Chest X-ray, PA view. Patient: 20 years old, sex M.
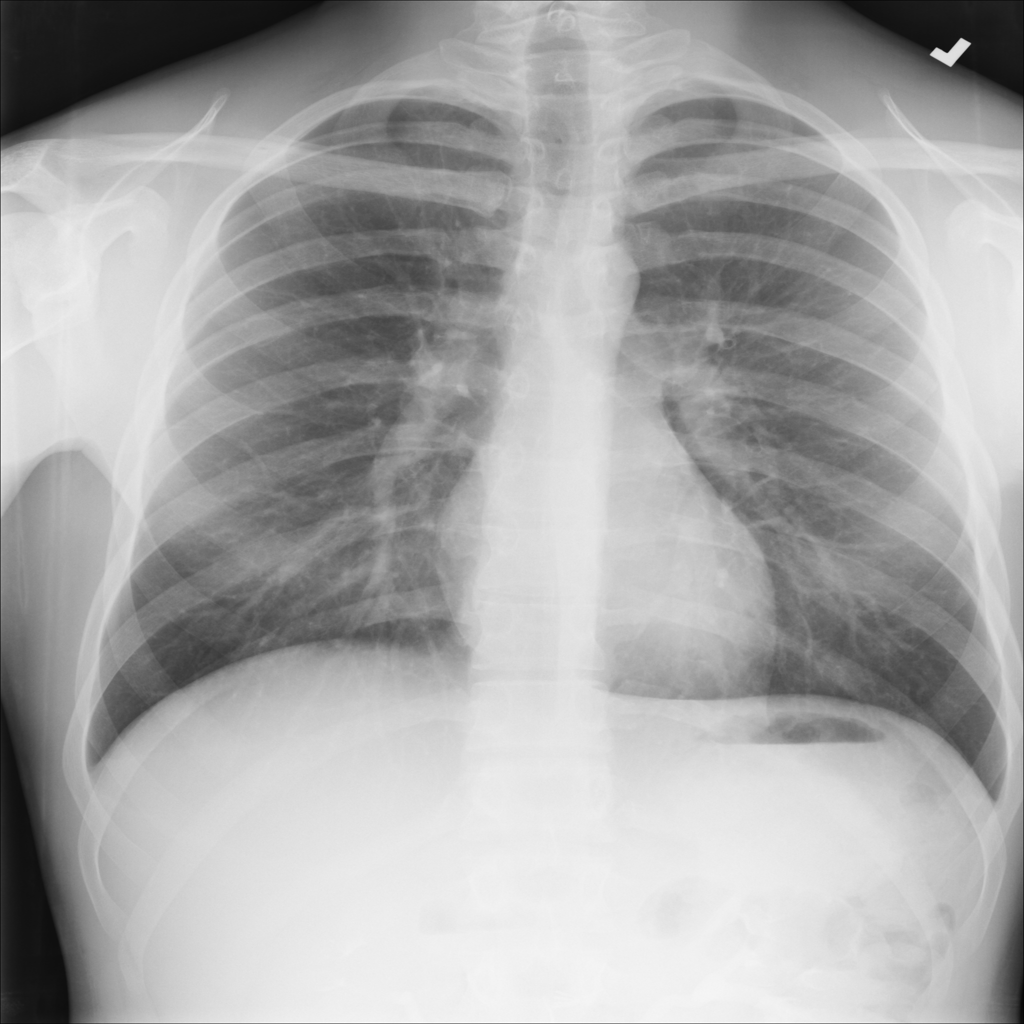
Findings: No Finding